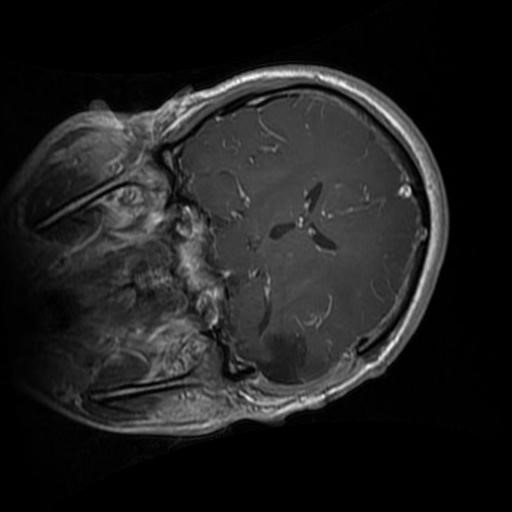
Label: brain_glioma